Breast ultrasound image
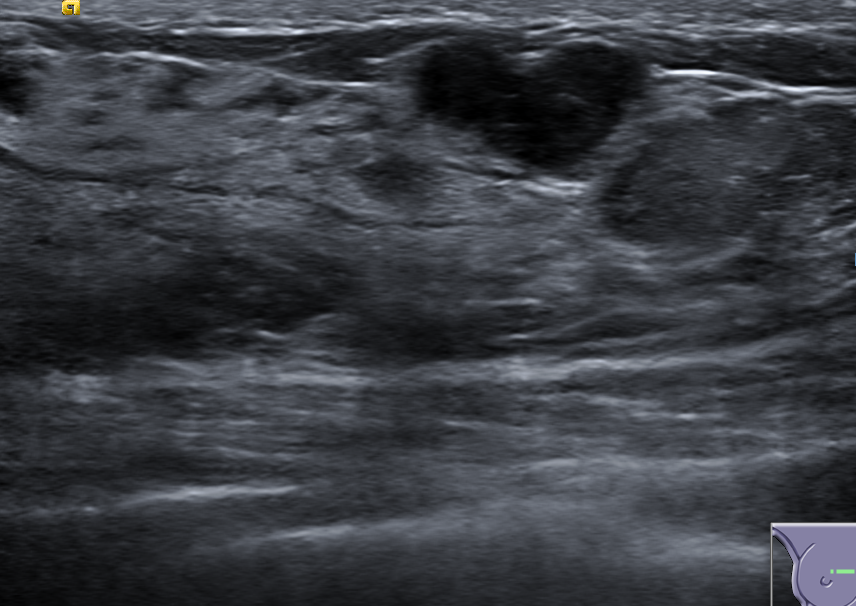
Diagnosis: benign